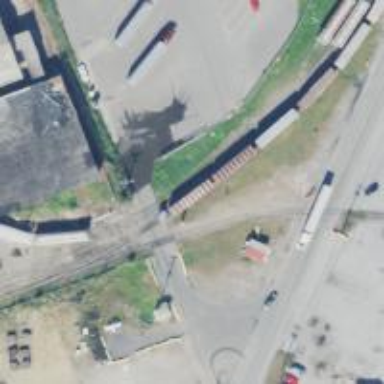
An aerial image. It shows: Railway siding for service.